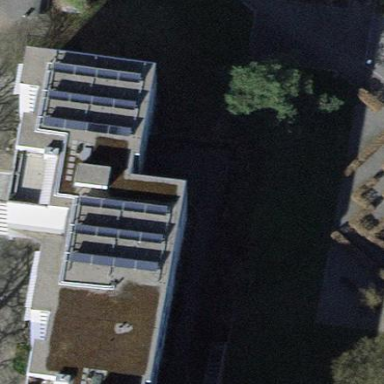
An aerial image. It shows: Building with apartments and flat roof.